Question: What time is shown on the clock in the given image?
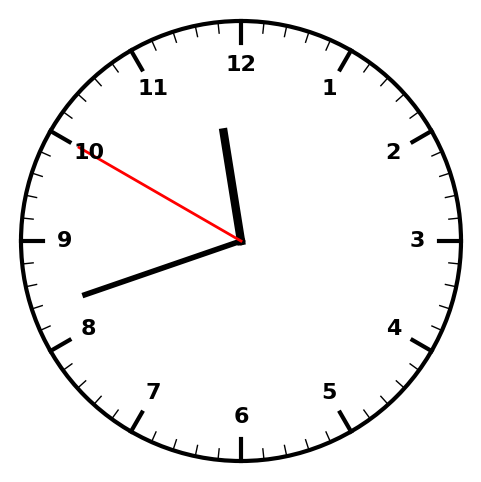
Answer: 11:41:50